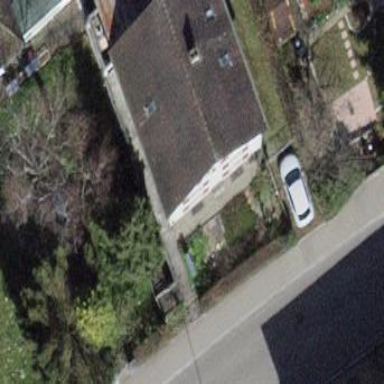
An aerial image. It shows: Building with tiled roof.